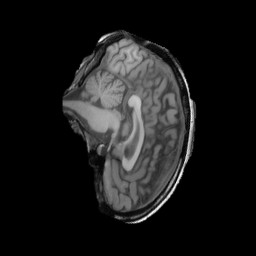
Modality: T1w
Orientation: sagittal
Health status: ill
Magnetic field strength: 3 T